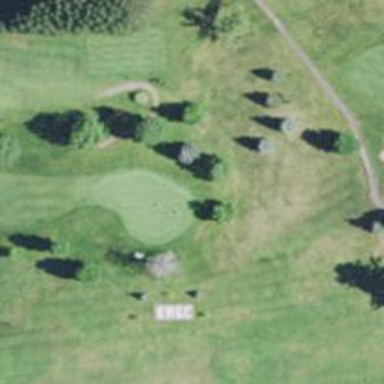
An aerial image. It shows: View of golf hole.